Interaction volume radius: 5 \u00c5
Interaction volume height: 35 \u00c5
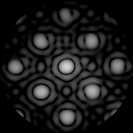
Disorder parameter: 0.08628